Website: apple-inc
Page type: payment
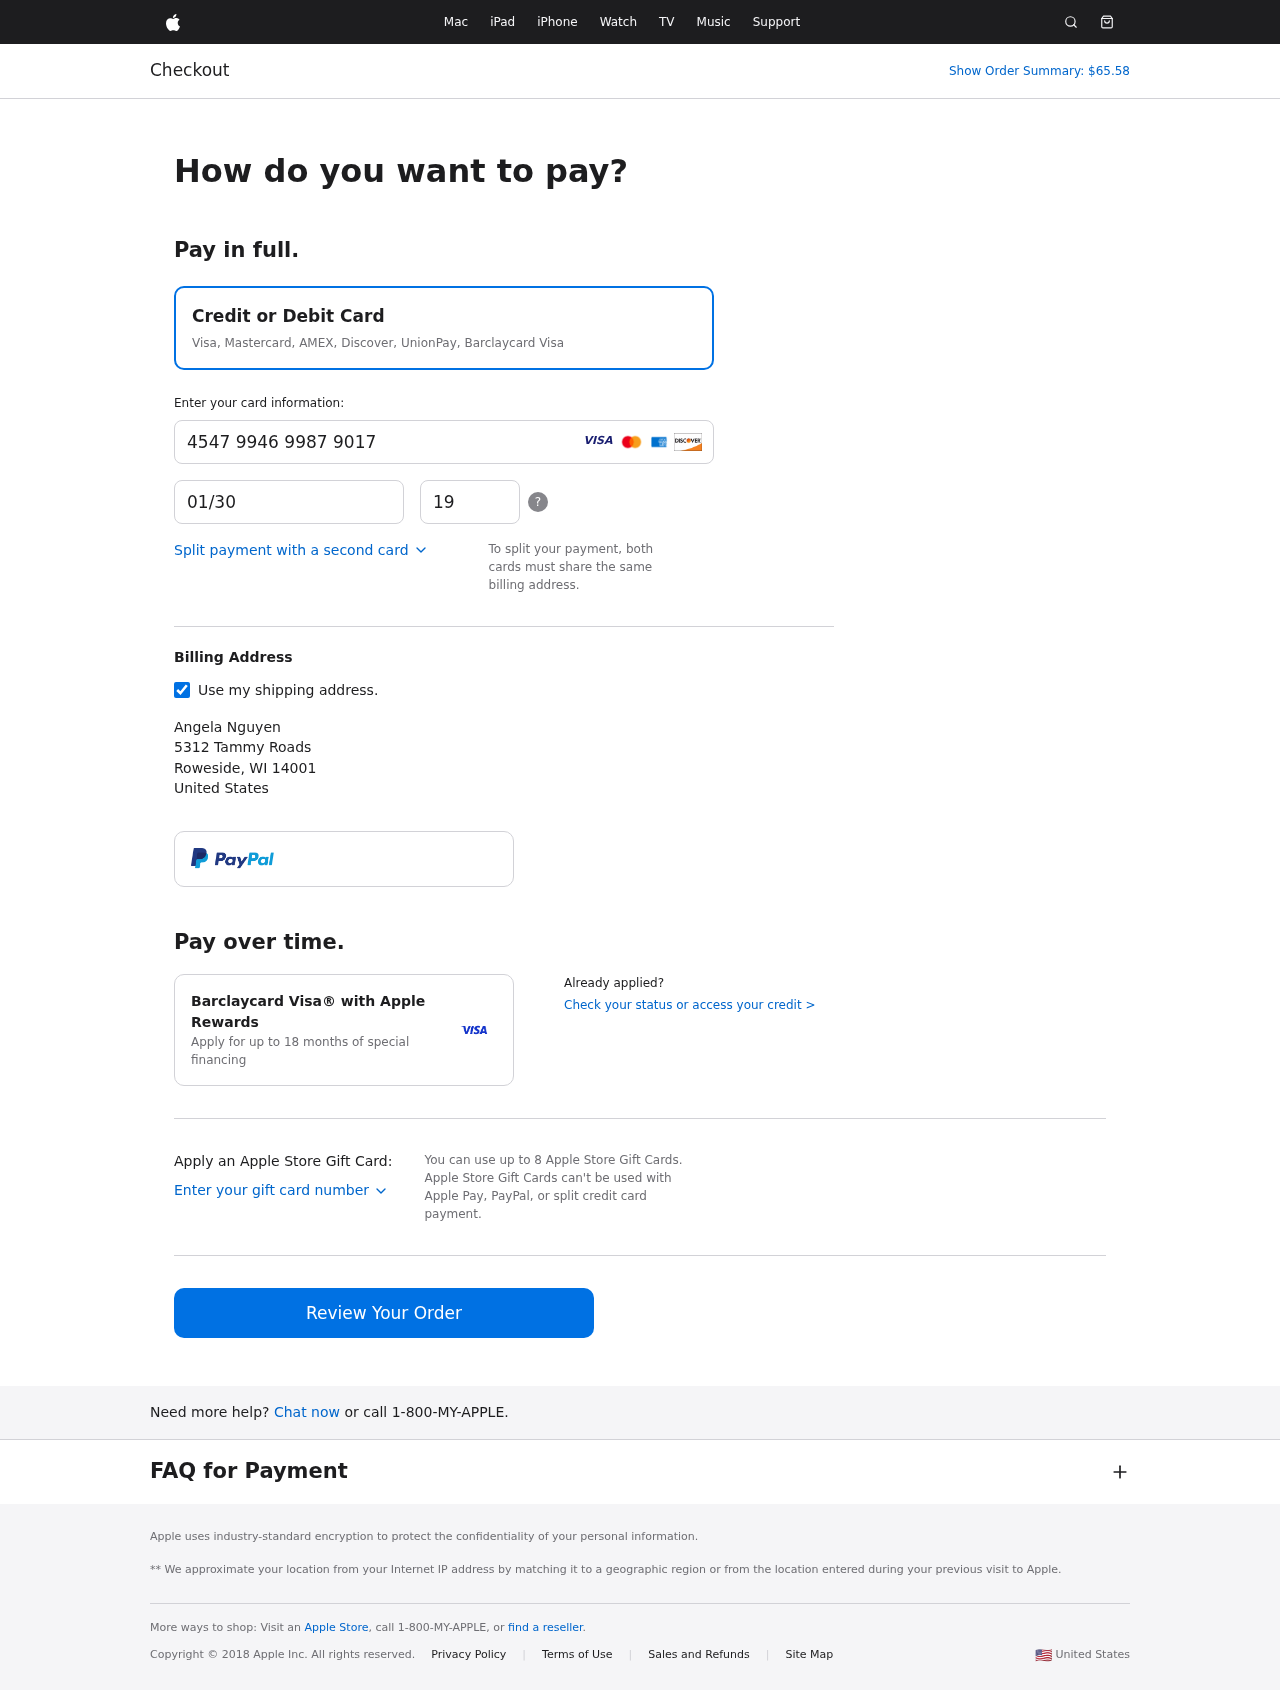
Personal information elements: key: PII_CARD_CVV
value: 193
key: PII_CARD_EXPIRY
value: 01/30
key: PII_CARD_NUMBER
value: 4547 9946 9987 9017
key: PII_CITY
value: Roweside
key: PII_COUNTRY
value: United States
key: PII_FULLNAME
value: Angela Nguyen
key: PII_POSTCODE
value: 14001
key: PII_STATE_ABBR
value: WI
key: PII_STREET
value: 5312 Tammy Roads
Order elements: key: ORDER_TOTAL
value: Show Order Summary: $65.58